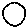
Label: circle